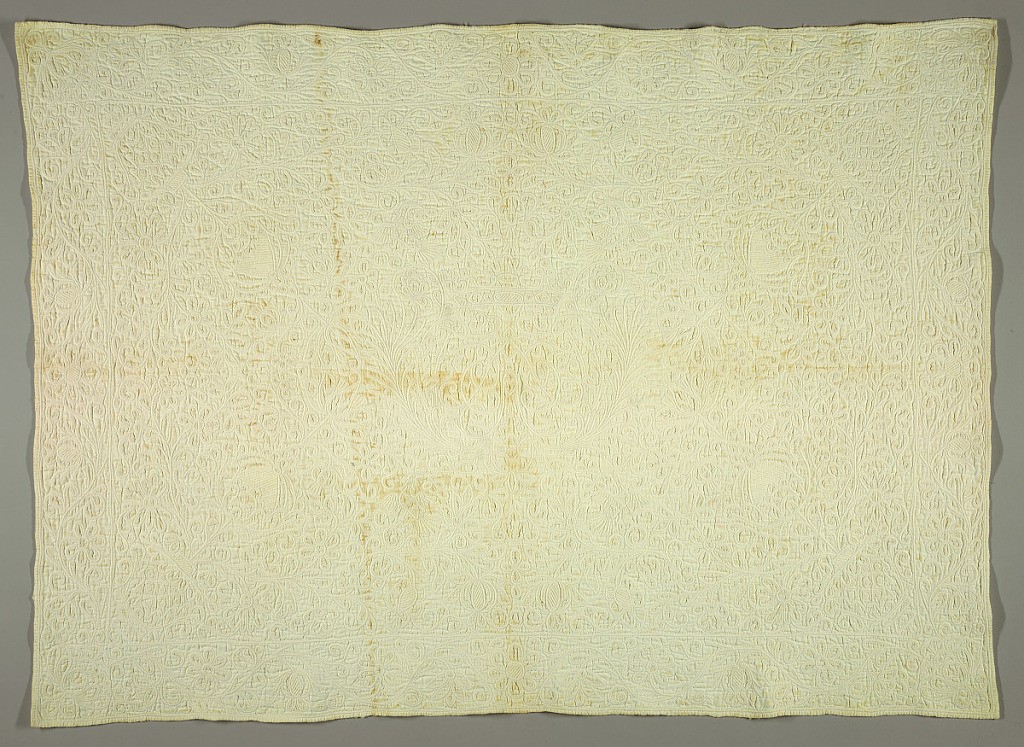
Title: Cover
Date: late 17th–early 18th century
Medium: linen, cotton Technique: trapunto embroidery on plain weave
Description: Small rectangular cover with a central field surrounded by a narrow border. The narrow outer border is patterned by a curving floral vine stemming from an urn in each corner. Central field is patterned by a floral vine stemming from urns in each corner surrounding initial-like scrolls in center enclosed in a wreath and surmounted by a crown.